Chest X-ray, PA view. Patient: 61 years old, sex F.
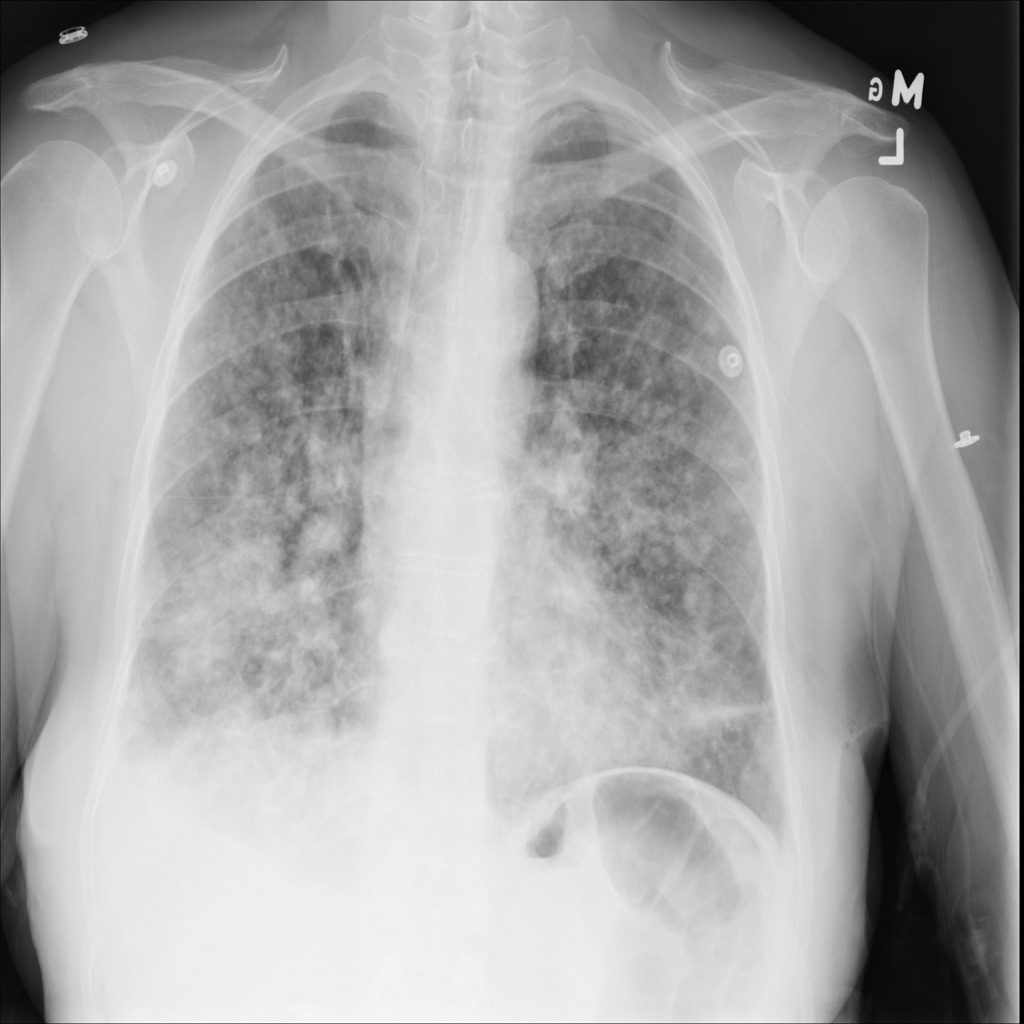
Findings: Pneumothorax